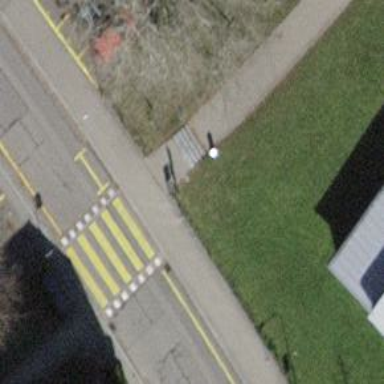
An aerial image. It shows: Stone steps along the road.